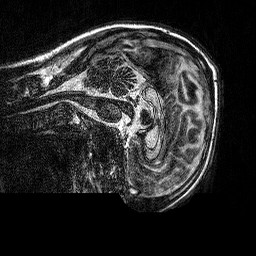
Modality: MP2RAGE
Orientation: sagittal
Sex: male
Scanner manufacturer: siemens
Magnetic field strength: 3 T
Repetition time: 5 s
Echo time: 0.00292 s